Question: so here I'm trying to make an image slider using twitter bootstrap carousel, the problem is, the next, previous, and the caption is not exactly how it supposed to be, this the the screenshot:

notice the prev and next icon is on the top left and right, while it supposed to be in the center, by the way, here's the code:
'''
<div id="myCarousel" class="carousel slide">
<!-- Carousel slides -->
<div class="carousel-inner" width="100%" height="100%">
<div class="active item">
<img alt="" src="http://www.trexglobal.com/property-management/wp-content/uploads/2010/02/real-estate-investment-property-canada.jpg"
style="width: 750px; height: 300px;" />
<div class="carousel-caption">
<h4>
CAPTION</h4>
<p>
Sample Caption</p>
</div>
</div>
<div class="item">
<img alt="" src="http://news.worldwidepropertydevelopments.com/wp-content/uploads/2008/09/feature.jpg"
style="width: 750px; height: 300px;" />
</div>
<div class="item">
<img alt="" src="http://images.realestate.com/re/homepage/theme4/2.jpg" style="width: 750px;
height: 300px;" />
</div>
</div>
<!-- Carousel navigation -->
<a class="carousel-control left" href="#myCarousel" data-slide="prev">"</a> <a class="carousel-control right"
href="#myCarousel" data-slide="next">"</a>
</div>
'''
what did i do wrong here? any suggestion? thanks.
oh and by the way, i used bootstrap v3 if it's helping.
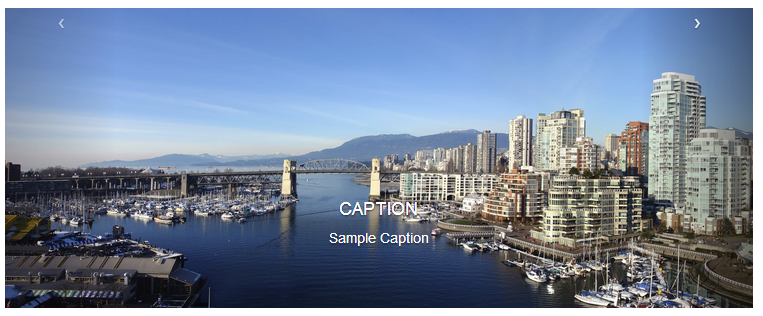
Answer: Found the solution!
Just make sure the position comes first (i.e.: 'left' or 'right') before 'carousel-control'
right answer:
'class="left carousel-control"'
not-so-right answer:
'class="carousel-control left"'
also i edited the navigation code into:
'''
<a class="left carousel-control" href="#carousel-generic" data-slide="prev"><span
class="icon-prev"></span></a><a class="right carousel-control" href="#carousel-generic"
data-slide="next"><span class="icon-next"></span></a>
'''
cheers!